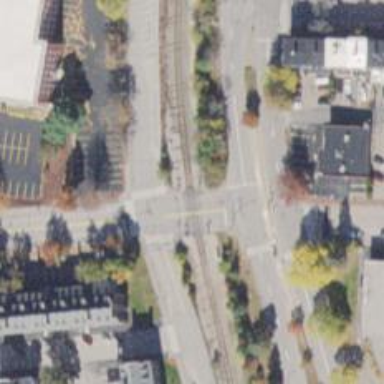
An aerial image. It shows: Railway crossing.